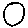
Label: circle